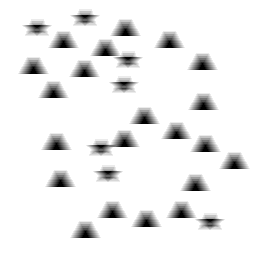
Squares: 0
Triangles: 21
Stars: 7
Total shapes: 28